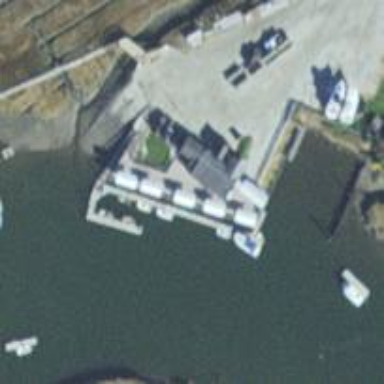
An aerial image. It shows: Man-made pier.